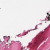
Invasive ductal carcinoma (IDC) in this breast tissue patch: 0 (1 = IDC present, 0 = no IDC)